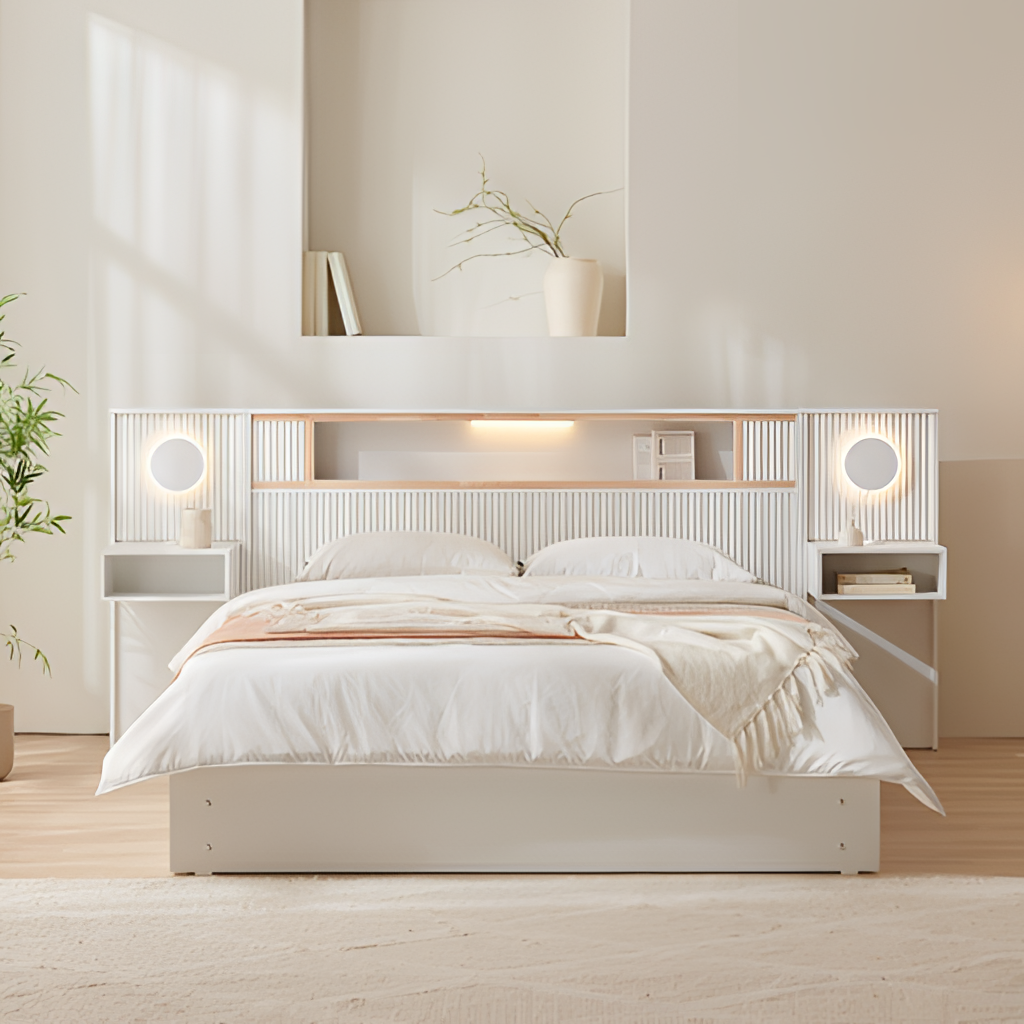
white wood illuminated headboard bed, bedroom, wood flooring, with plank pattern, contemporary, paint wallpaper, with solid pattern